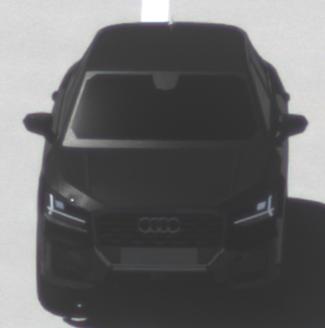
Make: Audi
Model: Q2
Model produced from: 2016
Model produced until: 2020
Doors: 5
Color: black
Road condition: dry road
Daytime: midday
Contrast: high contrast